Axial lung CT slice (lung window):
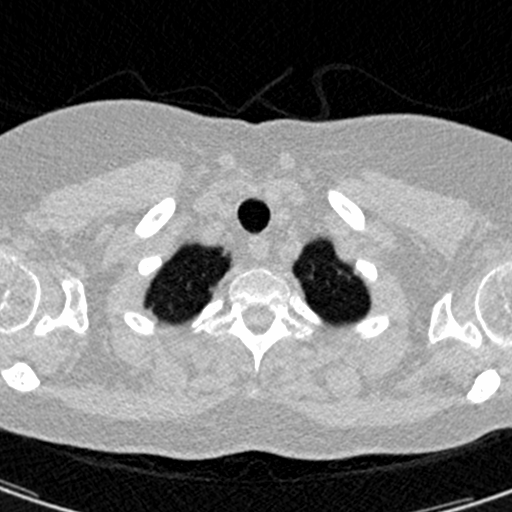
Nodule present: no